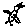
Label: bird